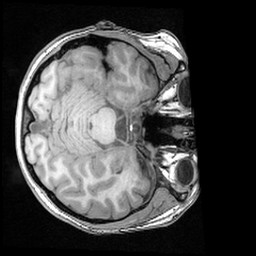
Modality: T1w
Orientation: axial
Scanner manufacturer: ge
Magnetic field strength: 3 T
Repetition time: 0.008368 s
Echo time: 0.00326 s